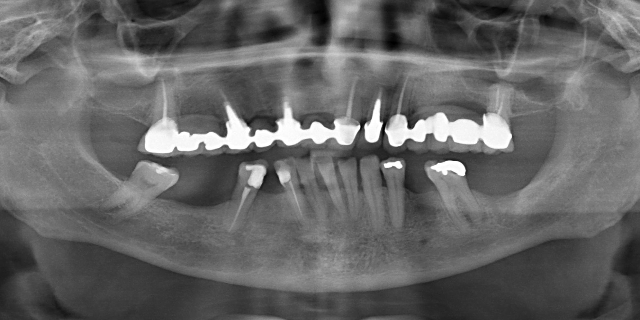
adult